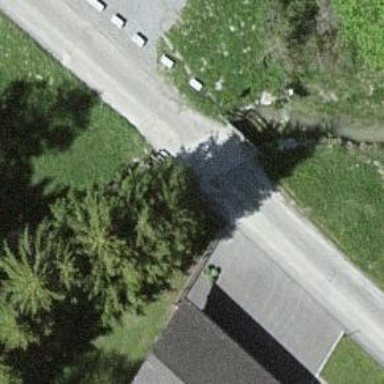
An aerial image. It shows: Residential road crossing bridge with top-grade tracktype surface.